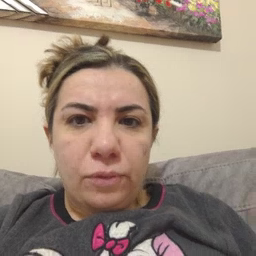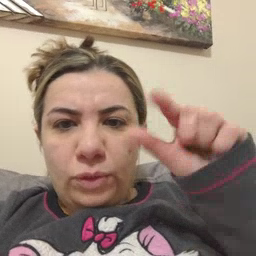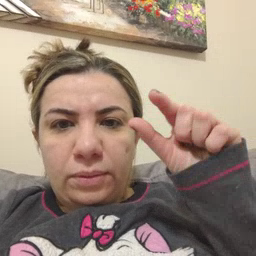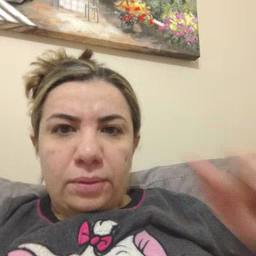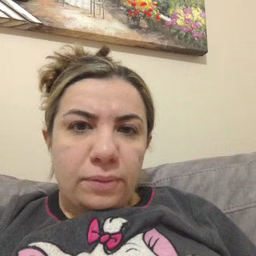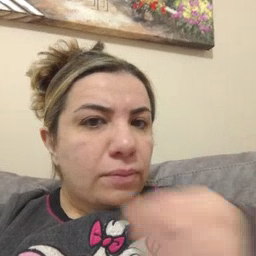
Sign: green